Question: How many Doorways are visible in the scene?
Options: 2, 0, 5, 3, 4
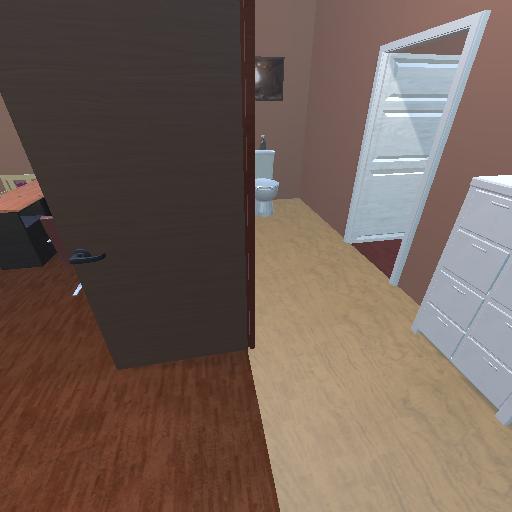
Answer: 2